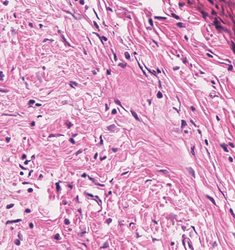
Tumor epithelial tissue: no
Tumor-associated stroma tissue: yes
Normal tissue: no